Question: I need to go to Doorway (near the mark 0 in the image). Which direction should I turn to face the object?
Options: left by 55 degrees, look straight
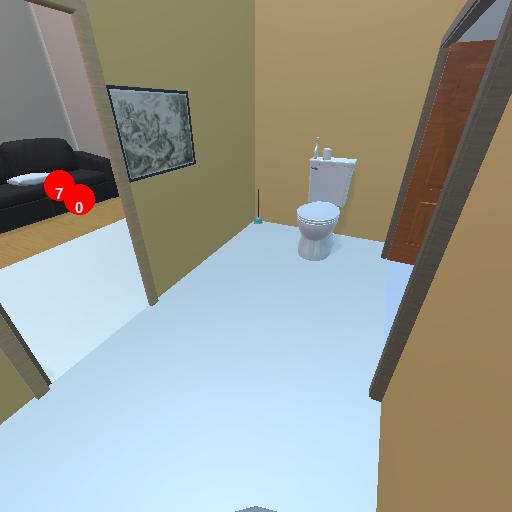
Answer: left by 55 degrees